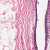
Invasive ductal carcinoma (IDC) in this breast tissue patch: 0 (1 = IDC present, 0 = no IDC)